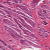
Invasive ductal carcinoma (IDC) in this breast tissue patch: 0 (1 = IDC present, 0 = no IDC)